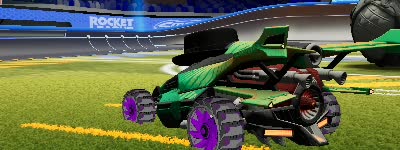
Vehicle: aftershock